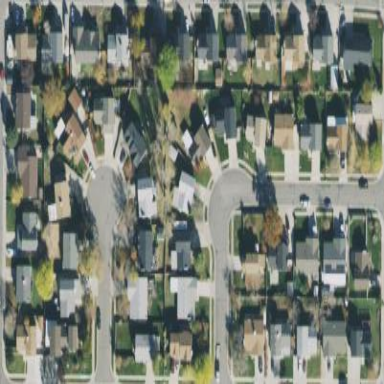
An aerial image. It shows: Sidewalk.